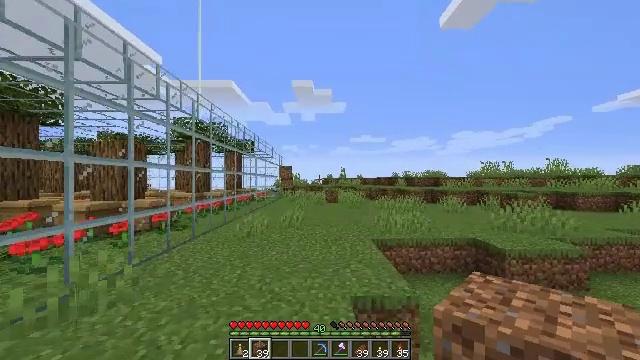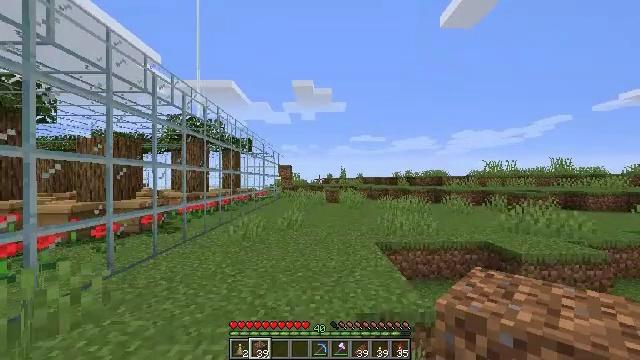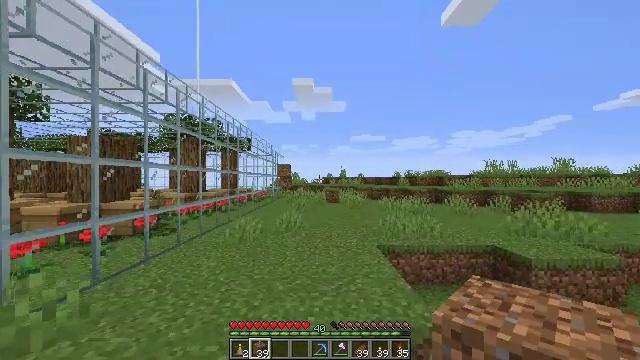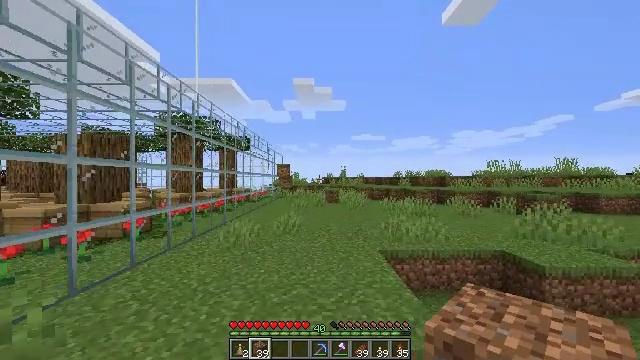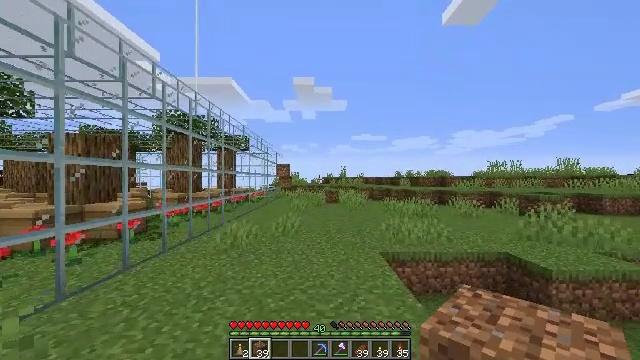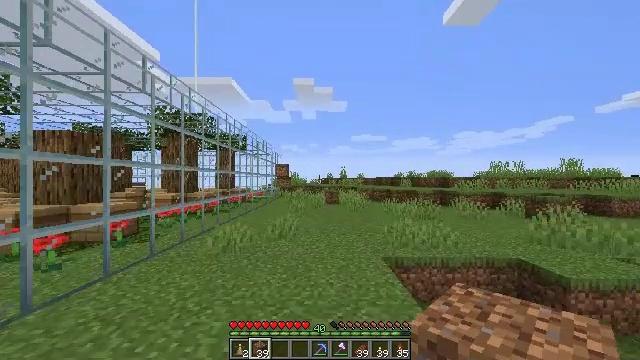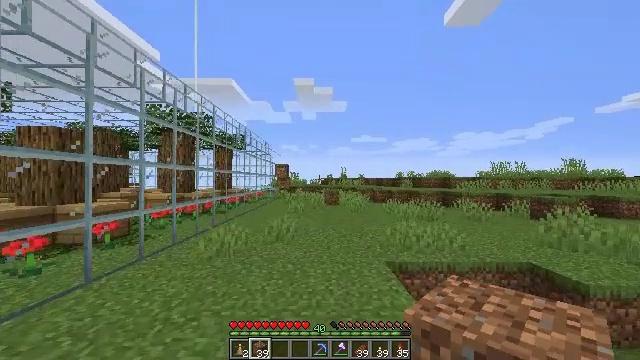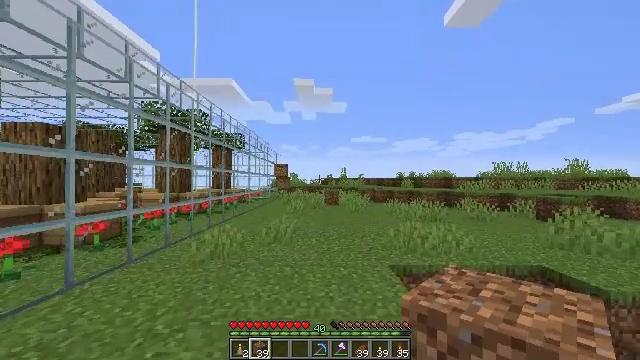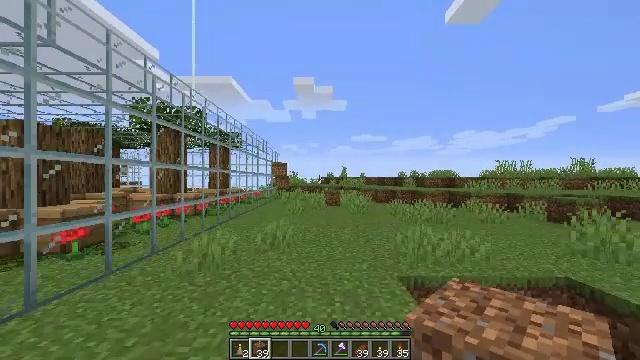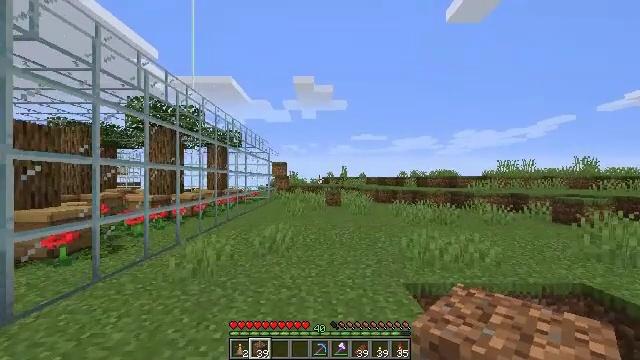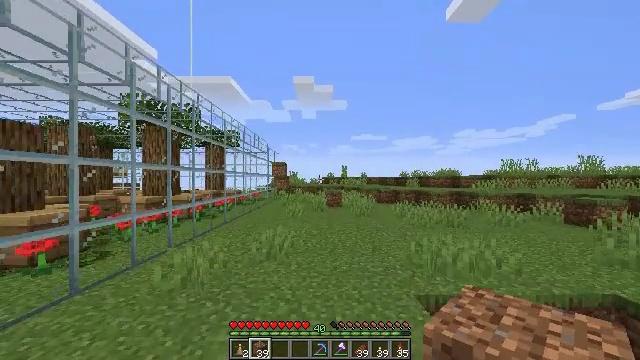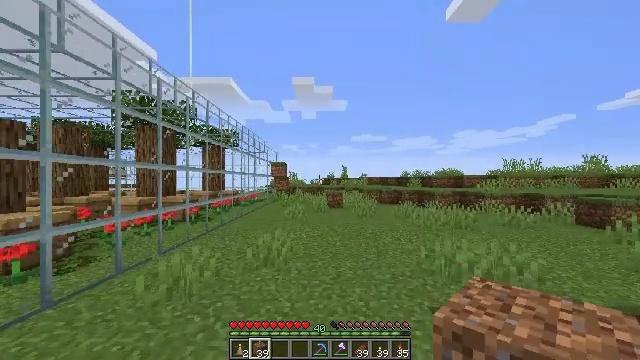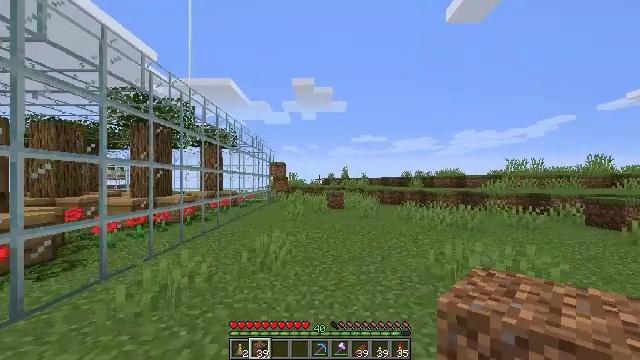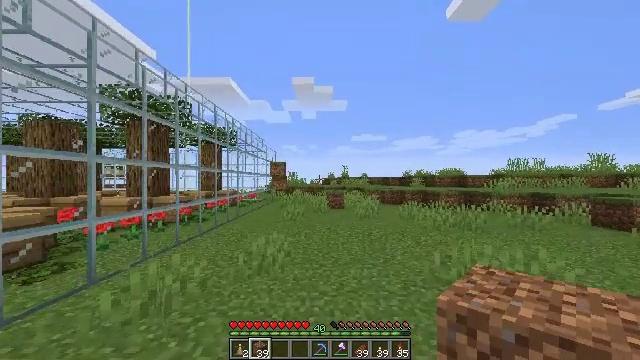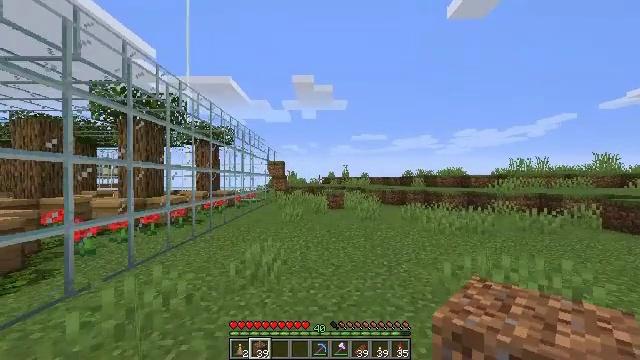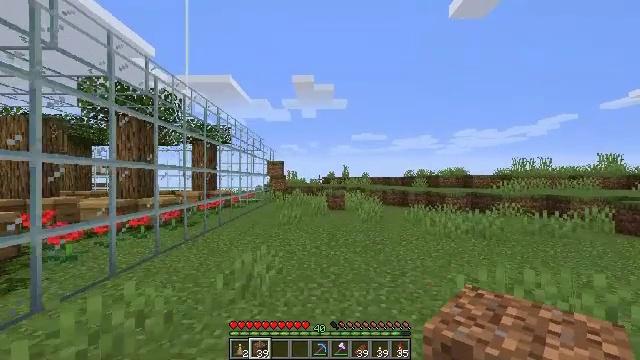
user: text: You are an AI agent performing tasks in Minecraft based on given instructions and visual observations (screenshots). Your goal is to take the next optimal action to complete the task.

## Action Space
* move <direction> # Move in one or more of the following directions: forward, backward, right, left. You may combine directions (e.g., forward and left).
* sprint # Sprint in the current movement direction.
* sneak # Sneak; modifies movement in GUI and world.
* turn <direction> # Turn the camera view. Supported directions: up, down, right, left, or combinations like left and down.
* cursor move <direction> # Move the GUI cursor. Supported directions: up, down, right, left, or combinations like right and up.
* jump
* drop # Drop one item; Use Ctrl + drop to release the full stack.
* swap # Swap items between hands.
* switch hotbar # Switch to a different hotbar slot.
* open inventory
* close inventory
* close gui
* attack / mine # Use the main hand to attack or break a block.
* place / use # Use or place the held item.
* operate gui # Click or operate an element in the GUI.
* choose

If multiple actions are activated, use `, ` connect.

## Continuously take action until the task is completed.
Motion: motion action
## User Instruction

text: Remove a potato from the inventory.
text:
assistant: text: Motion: move forward
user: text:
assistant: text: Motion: move forward
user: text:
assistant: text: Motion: move forward
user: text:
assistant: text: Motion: move forward
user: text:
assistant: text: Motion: move forward
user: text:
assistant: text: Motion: move forward
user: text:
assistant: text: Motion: move forward
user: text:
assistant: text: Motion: move forward
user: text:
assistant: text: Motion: move forward
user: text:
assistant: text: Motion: move forward
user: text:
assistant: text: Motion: move forward
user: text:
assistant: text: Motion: move forward
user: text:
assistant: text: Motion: move forward
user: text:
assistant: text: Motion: move forward
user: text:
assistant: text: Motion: move forward
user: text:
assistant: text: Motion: move forward
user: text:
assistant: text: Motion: move forward
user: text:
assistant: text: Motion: move forward
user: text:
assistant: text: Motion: move forward
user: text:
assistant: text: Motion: move forward, turn left and down
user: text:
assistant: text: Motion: move forward, turn left
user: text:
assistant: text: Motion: move forward, turn left and up
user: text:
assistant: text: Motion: move forward, turn left and up
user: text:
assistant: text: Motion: move forward, turn right
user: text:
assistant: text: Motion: move forward
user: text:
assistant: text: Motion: move forward, turn right
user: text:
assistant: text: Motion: move forward
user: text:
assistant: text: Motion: move forward, turn right
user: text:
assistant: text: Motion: move forward, turn right
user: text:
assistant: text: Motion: move forward, turn right